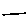
Label: line